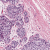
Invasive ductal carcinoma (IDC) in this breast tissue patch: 0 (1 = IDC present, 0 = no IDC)